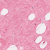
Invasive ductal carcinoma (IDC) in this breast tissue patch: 0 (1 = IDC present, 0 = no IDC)